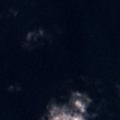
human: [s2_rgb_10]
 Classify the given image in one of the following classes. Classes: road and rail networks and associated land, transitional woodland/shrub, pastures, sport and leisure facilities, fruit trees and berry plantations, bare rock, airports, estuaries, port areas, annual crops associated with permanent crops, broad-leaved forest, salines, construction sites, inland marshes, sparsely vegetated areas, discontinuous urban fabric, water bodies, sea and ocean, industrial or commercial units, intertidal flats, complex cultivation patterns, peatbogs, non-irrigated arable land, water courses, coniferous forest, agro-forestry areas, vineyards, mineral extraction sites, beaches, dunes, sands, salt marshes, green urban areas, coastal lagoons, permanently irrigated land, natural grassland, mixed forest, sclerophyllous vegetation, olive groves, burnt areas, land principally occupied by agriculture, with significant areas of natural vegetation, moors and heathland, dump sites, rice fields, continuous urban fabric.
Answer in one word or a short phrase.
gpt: sea and ocean